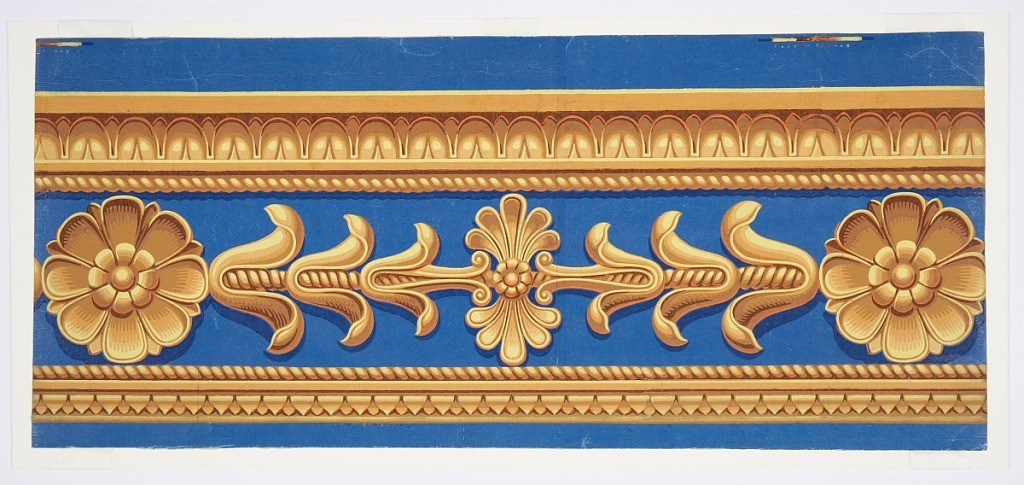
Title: Border
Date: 1810–20
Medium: Block-printed on handmade paper
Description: Architectural frieze in simulated relief or ormolu, with leaf-and-tongue and cable moldings above lotus rosettes and budding lotus shoots. Below, printed separately and applied, cable molding and cyma reversa. Horizontal rectangle.